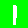
Digit: 1